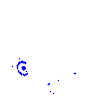
Particle: proton